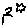
Label: star